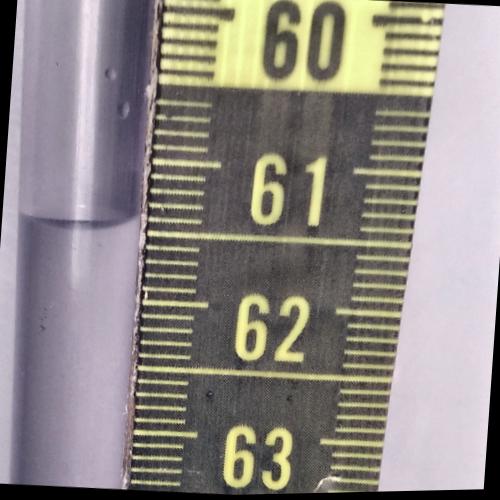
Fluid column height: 61.5 cm